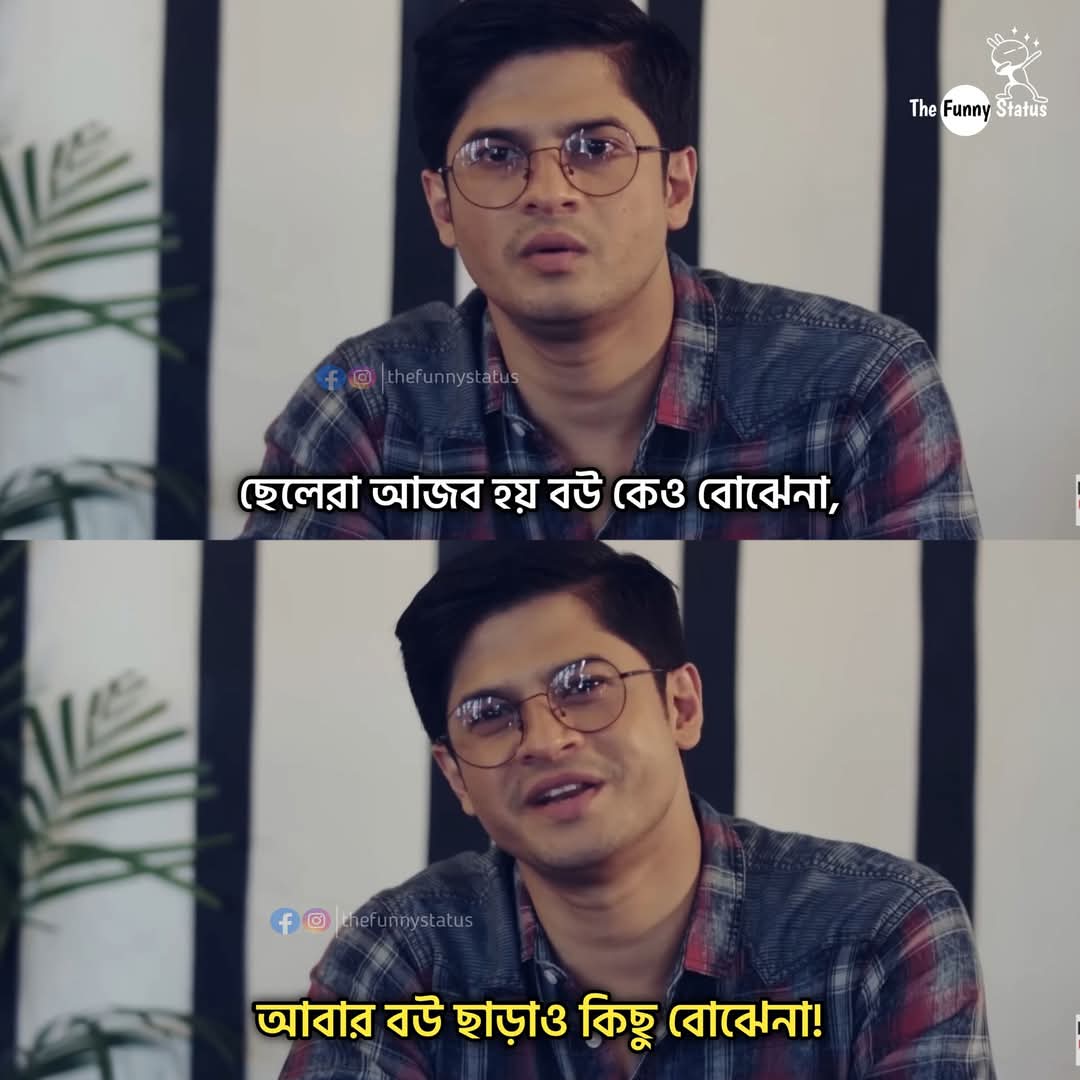
Text: ছেলেরা আজব হয় বউ কেও বোঝেনা,
আবার বউ ছাড়াও কিছু বোঝেনা!
Label: Non Hate